Question: I am thinking of using node.js as a gateway. I want to implement several frontends (browser, apps etc.) which get served by node.js with data over websockets. Node.js cannot fetch this data directly from a database but node.js should get it from a backend through an interface which makes it easy to replace the backend. So I was thinking of using a restful layer or a publish /subscribe protocol like MQTT as interface.
Ok ... question: Is this a good idea? Can node.js act as a gateway and what modules do you recommend for such a purpose?

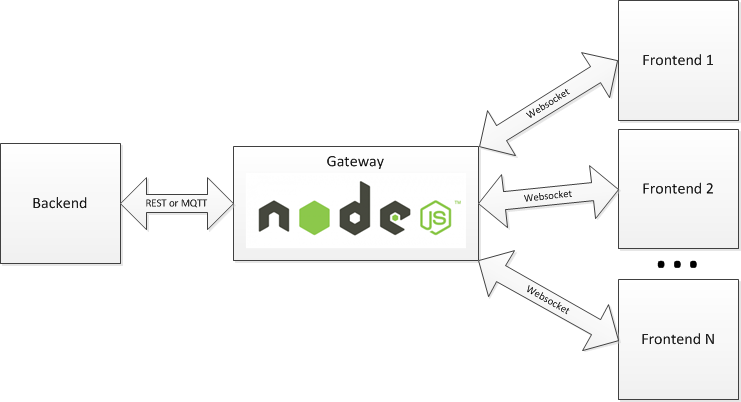
Answer: > Is this a good idea?
I'd think of it this way. , this is a use case well-suited to node.js's strengths.
> what modules do you recommend for such a purpose?
- - - -